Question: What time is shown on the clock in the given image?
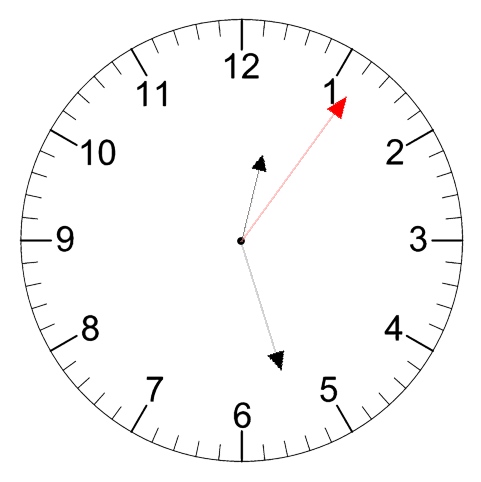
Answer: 12:27:06